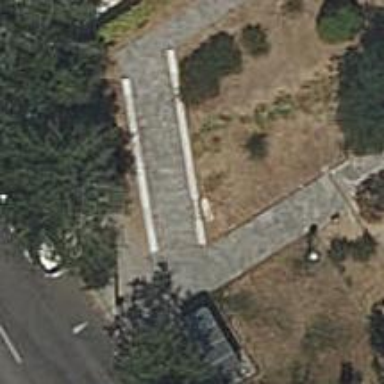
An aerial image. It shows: Steps with paved surface.